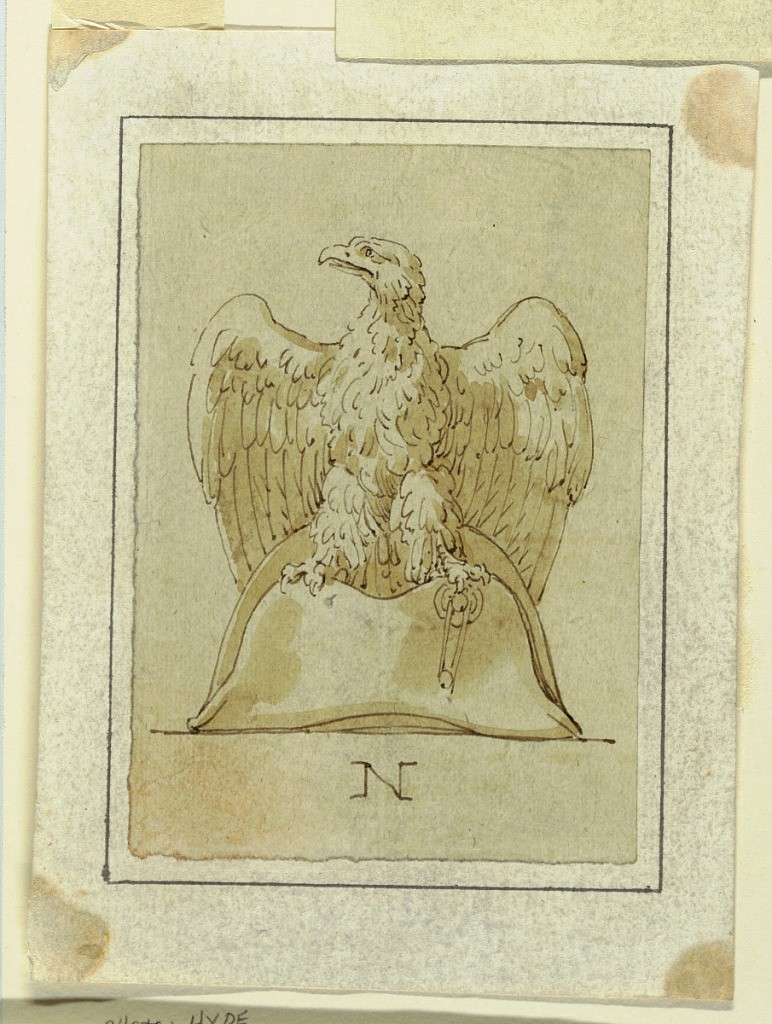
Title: Project: Eagle displayed, with inverted wings, standing upon a French bicorne hat
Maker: Felice Giani, Italian, 1758–1823
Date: ca. 1800
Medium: Pen and ink, brush and sepia wash.
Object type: Drawing
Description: Vertical rectangle.